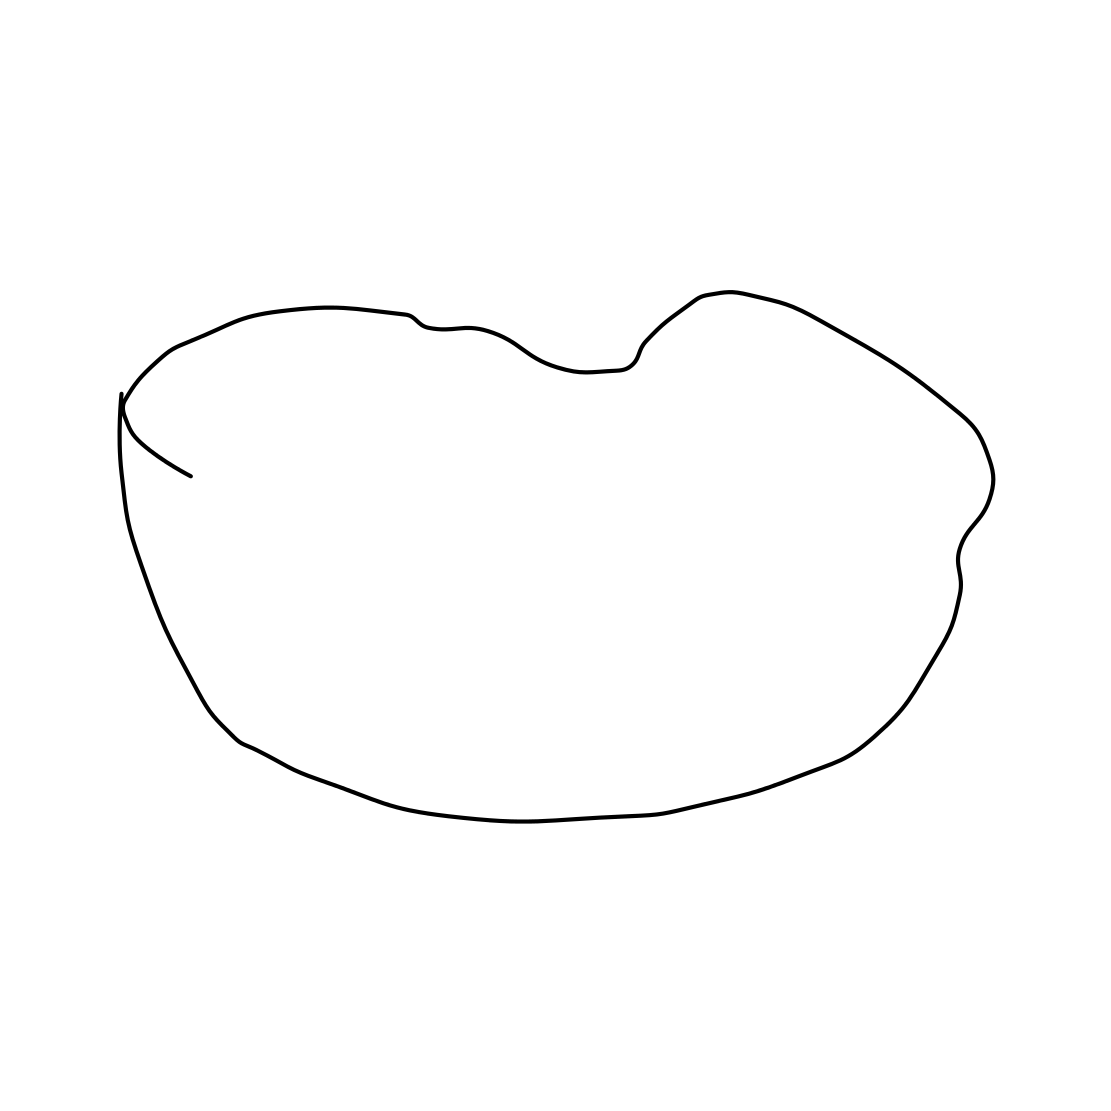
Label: bowl